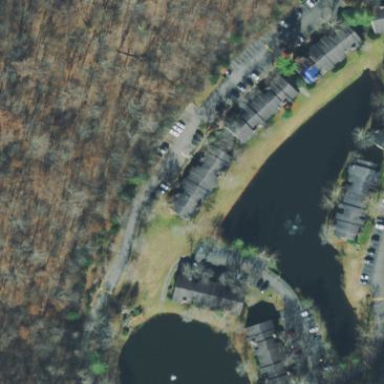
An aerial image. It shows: Serene pond surrounded by nature.